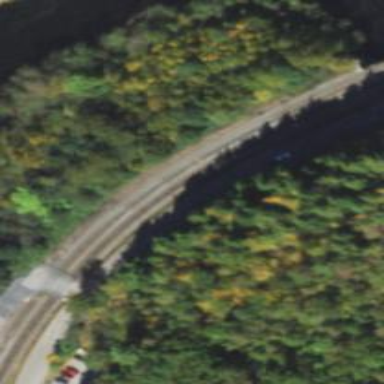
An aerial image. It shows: Abandoned railway crossing service road with asphalt surface.